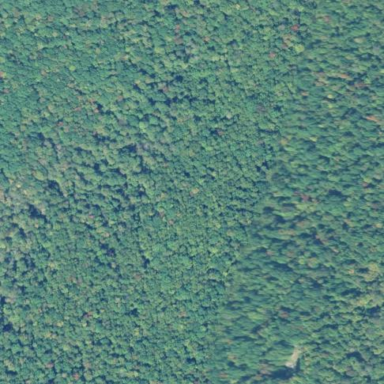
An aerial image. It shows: Forest area.